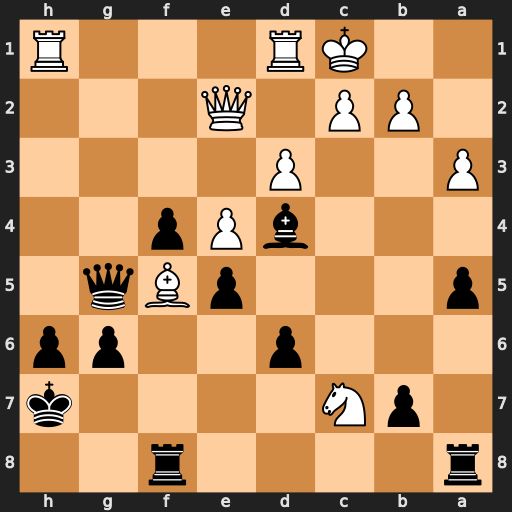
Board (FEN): r4r2/1pN4k/3p2pp/p3pBq1/3bPp2/P2P4/1PP1Q3/2KR3R
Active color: b
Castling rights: -
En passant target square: -
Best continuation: f3+ Qd2 Be3